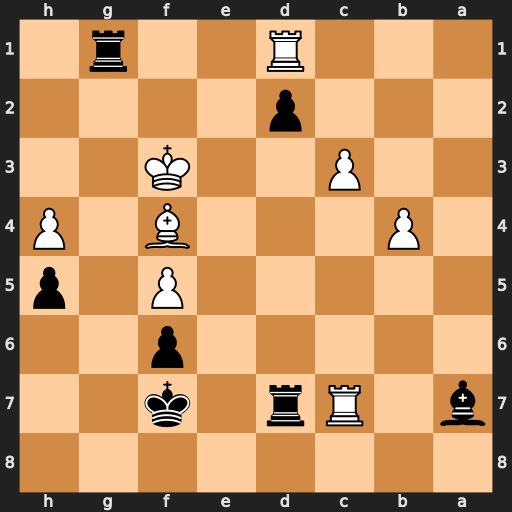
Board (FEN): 8/b1Rr1k2/5p2/5P1p/1P3B1P/2P2K2/3p4/3R2r1
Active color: b
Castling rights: -
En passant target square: -
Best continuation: Rxc7 Bxc7 Rxd1